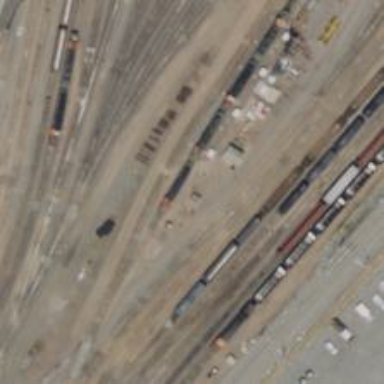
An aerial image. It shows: Railway yard in service.